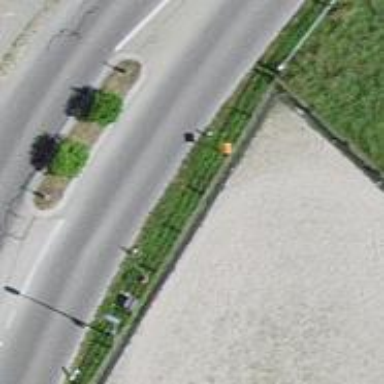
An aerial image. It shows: Aerial marker on pole.